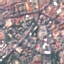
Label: Residential